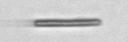
Label: fiber